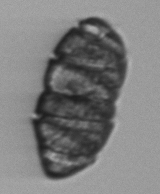
Label: Margalefidinium